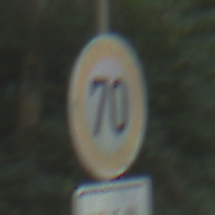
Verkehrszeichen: Geschwindigkeit70
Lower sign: HinweiseAufGefahrenDurchVerbaleAngabe8
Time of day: MorningAfternoon
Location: Outdoor (Nature)
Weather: Clear
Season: NotSpecified
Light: Natural